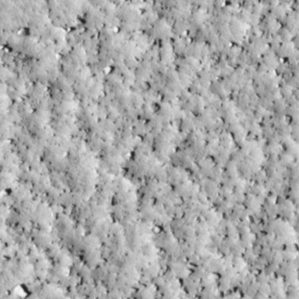
Label: non_frost